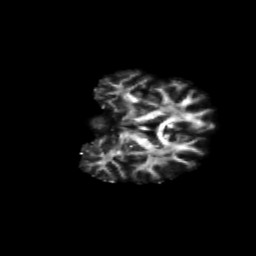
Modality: FA
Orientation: coronal
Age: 62
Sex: female
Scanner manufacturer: siemens
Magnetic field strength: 3 T
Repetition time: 4.71 s
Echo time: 0.0906 s